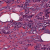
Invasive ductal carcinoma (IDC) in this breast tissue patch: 1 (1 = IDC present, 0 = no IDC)